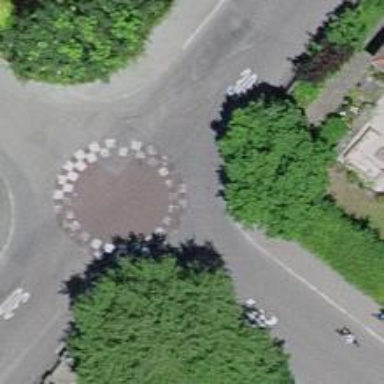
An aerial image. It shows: Table-style traffic calming feature.